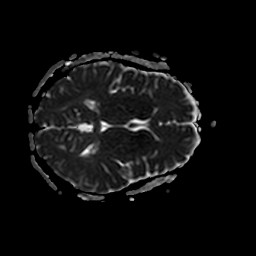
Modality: ADC
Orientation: axial
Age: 53
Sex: female
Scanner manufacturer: philips
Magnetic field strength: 3 T
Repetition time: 3.758 s
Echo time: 0.05944 s